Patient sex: M
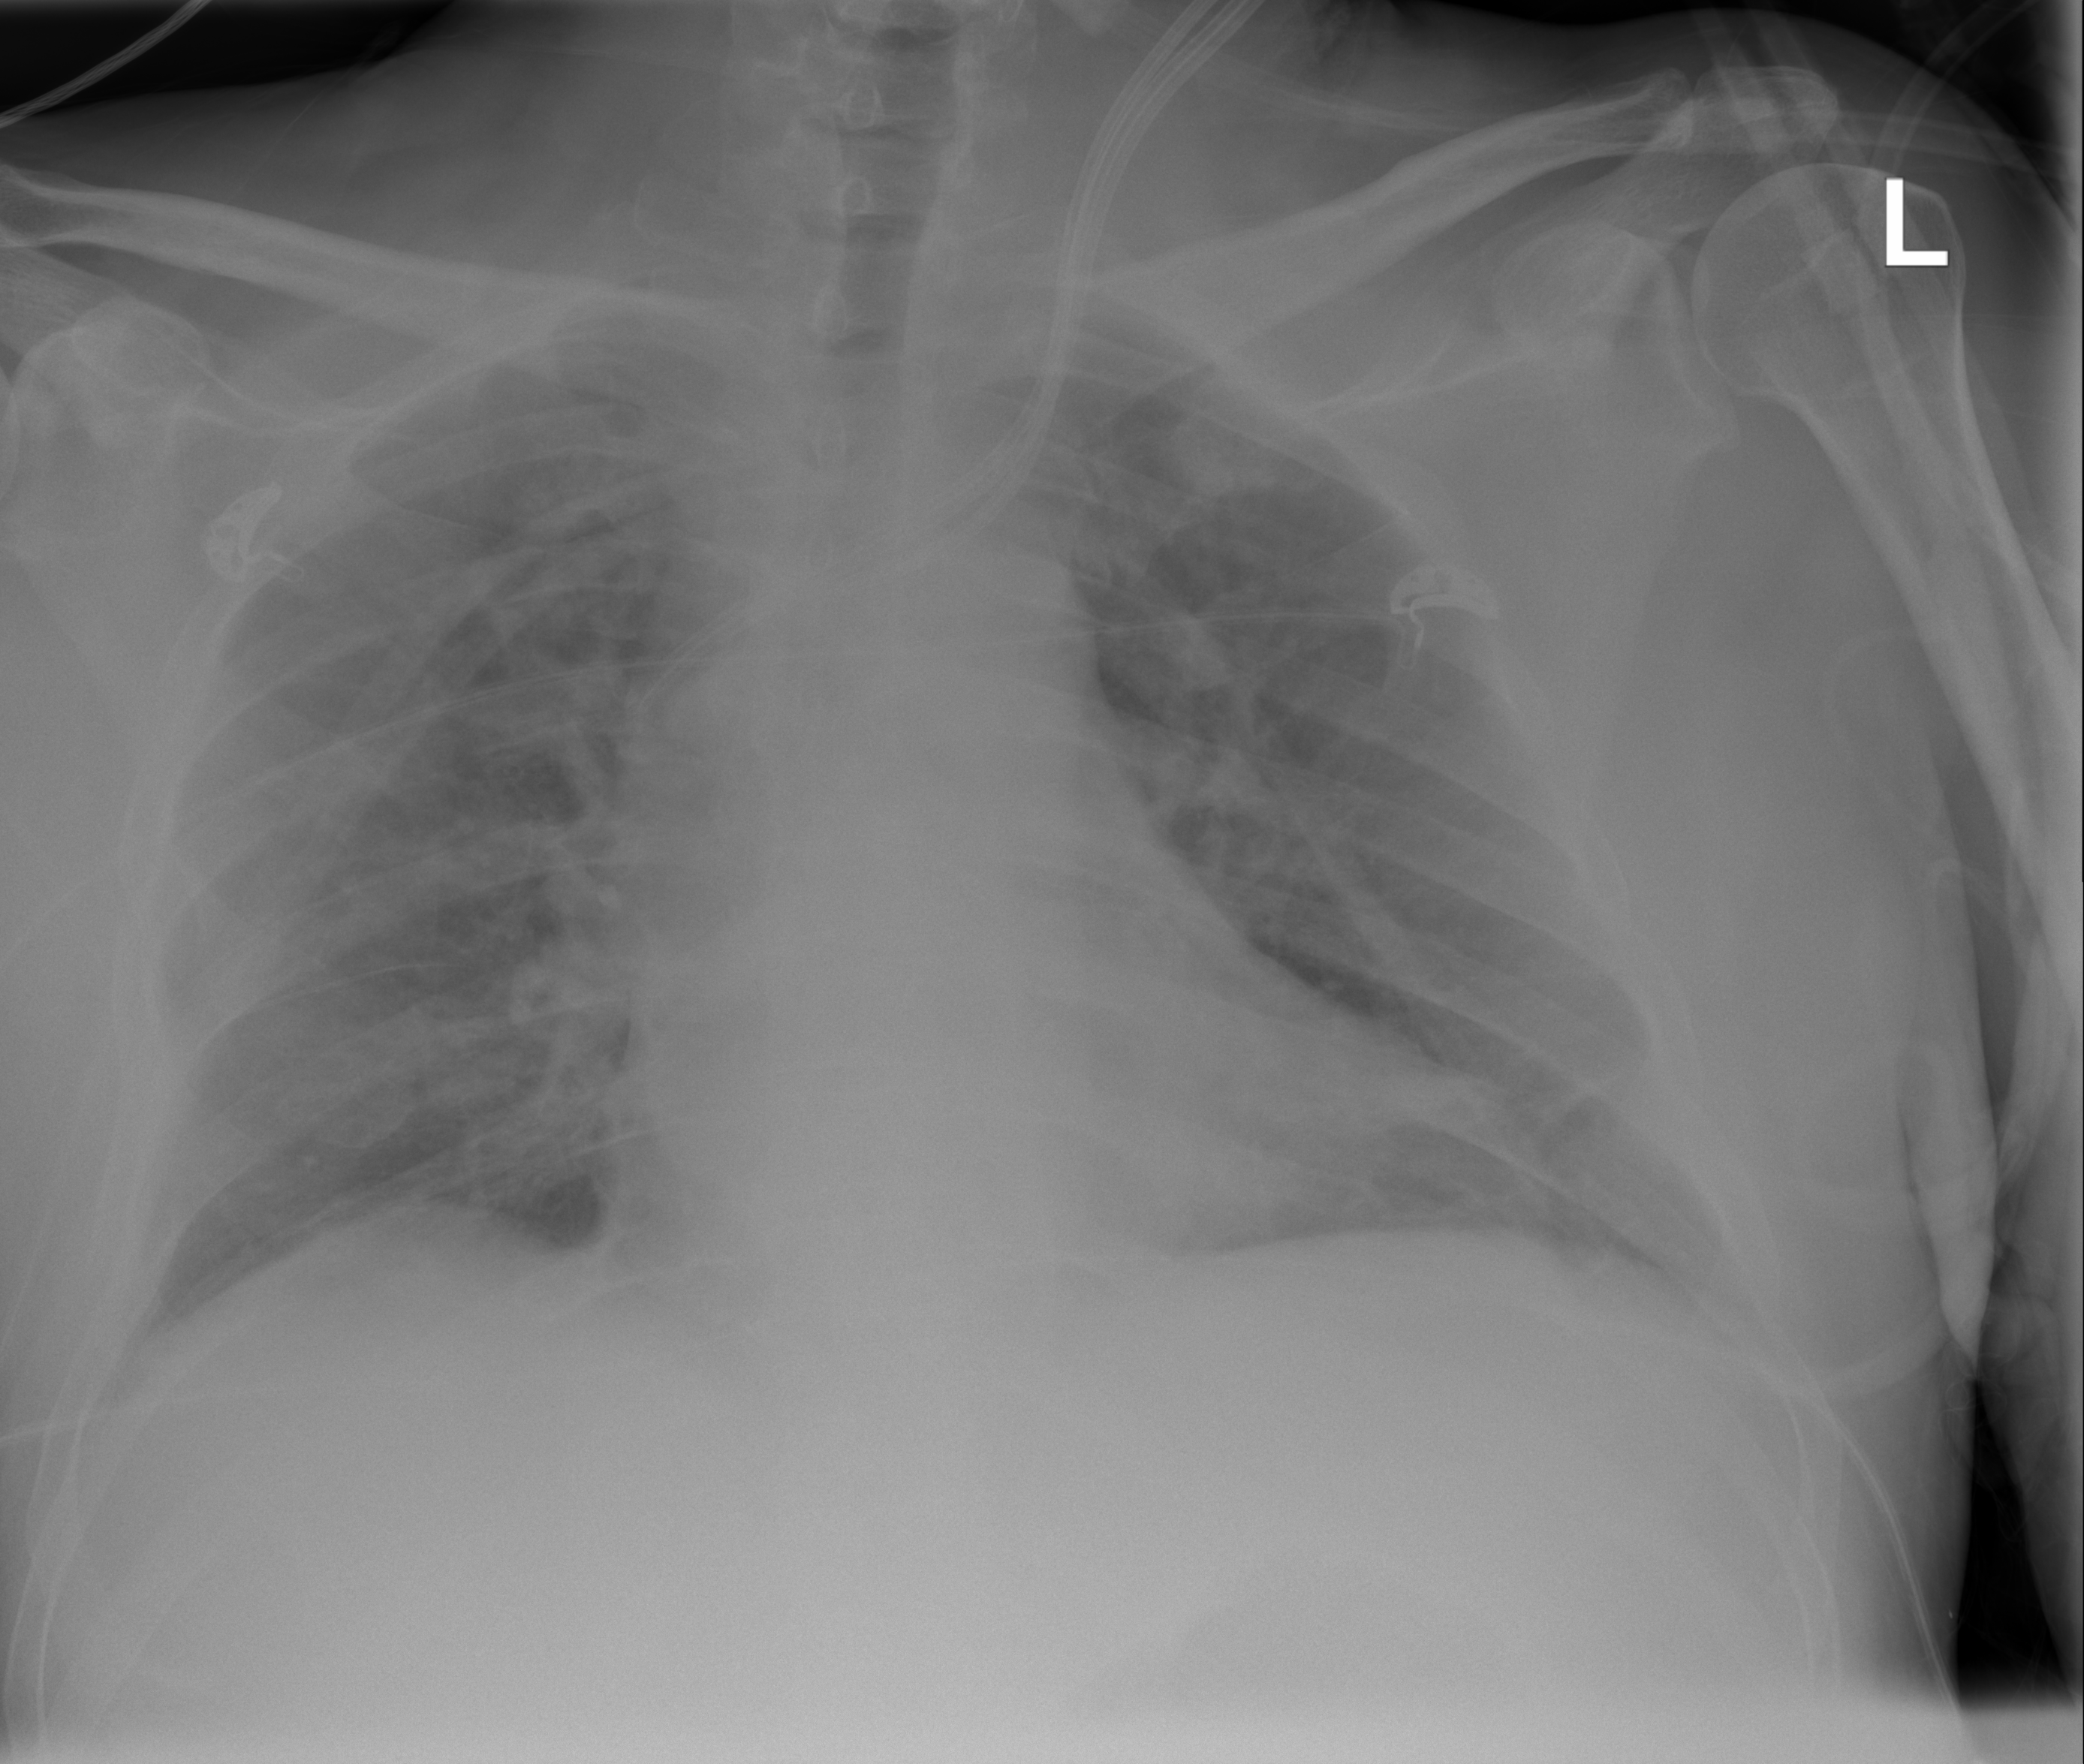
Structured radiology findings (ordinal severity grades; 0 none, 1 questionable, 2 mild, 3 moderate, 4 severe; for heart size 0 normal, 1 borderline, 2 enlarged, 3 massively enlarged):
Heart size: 0
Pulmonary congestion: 1
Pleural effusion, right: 0
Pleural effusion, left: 0
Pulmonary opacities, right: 0
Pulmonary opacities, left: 0
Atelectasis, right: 0
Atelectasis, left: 0